Question: Suppose I have a table named studens.

I want to count how many students who received duplicated scores at least 2 times.
Please help me, thanks.
The result that I expect is: Jonh have 100 score 2 times, James have 80 scores 2 times, Julia has 50 scores 2 times. So the amount of students who receive duplicated score at least 2 times is 3 (Jonh, Jam, and Julia).
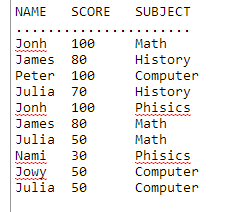
Answer: '''
select count(*) from
(
select name
from your_table
group by name, score
having count(*) > 1
) x
'''